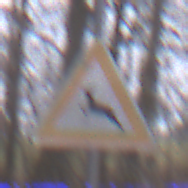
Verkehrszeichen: WildwechselRechts
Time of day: Midday
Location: Outdoor (Nature)
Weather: Overcast
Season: Autumn
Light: Natural